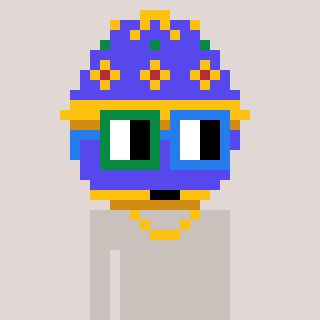
a pixel art character with square green and blue glasses, a faberge-shaped head and a foggrey-colored body on a warm background